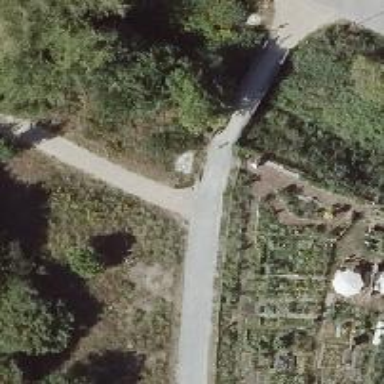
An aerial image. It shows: Compacted footway.